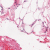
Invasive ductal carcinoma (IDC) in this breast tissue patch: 0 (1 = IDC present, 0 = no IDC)